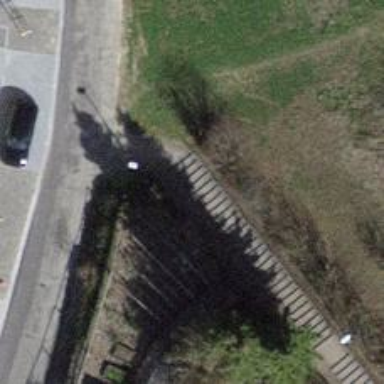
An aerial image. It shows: Road with steps.